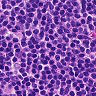
Metastatic tissue present: no